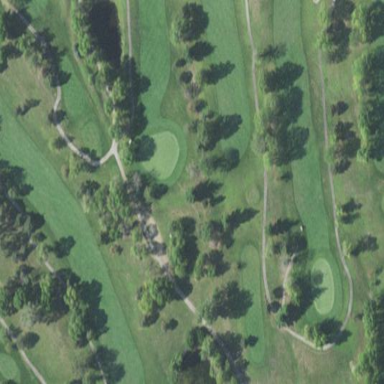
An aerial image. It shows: Scenic golf fairway.